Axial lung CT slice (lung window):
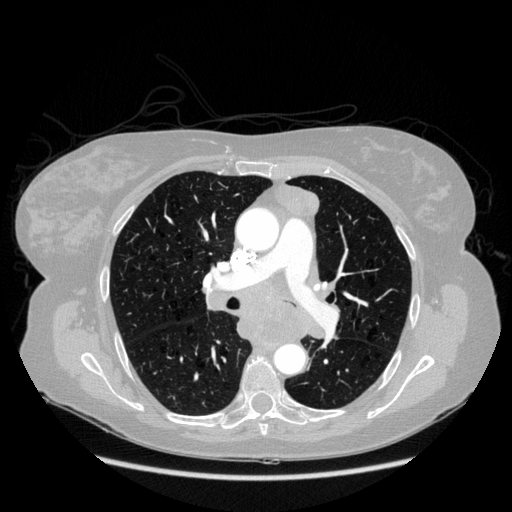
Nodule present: no